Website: walmart
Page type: billing-address
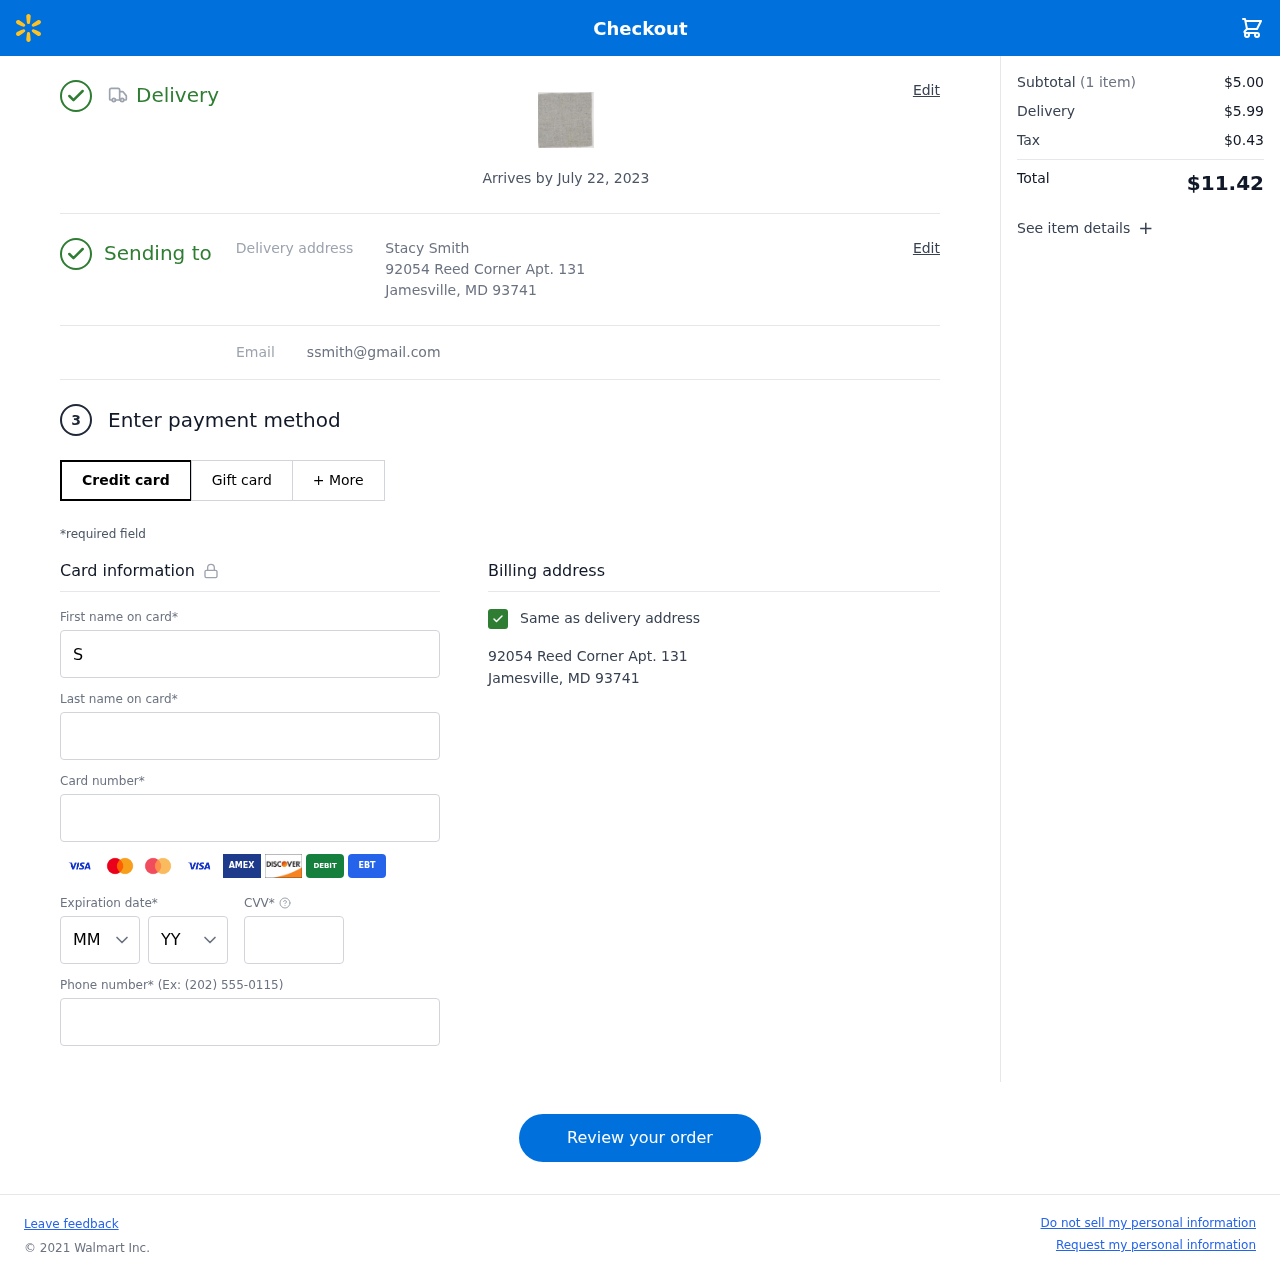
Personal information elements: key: PII_CARD_CVV
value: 965
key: PII_CARD_EXPIRY_MONTH
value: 05
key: PII_CARD_EXPIRY_YEAR
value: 27
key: PII_CARD_NUMBER
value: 6011 5290 5161 0154
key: PII_EMAIL
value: ssmith@gmail.com
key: PII_FIRSTNAME
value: Stacy
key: PII_FULLNAME
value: Stacy Smith
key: PII_LASTNAME
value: Smith
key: PII_PHONE
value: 3229775083
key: PII_STREET
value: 92054 Reed Corner Apt. 131
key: PII_CITY_STATE_ZIP
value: Jamesville, MD 93741
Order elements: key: ORDER_DELIVERY_DATE
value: Arrives by July 22, 2023
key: ORDER_NUM_ITEMS
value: (1 item)
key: ORDER_SUBTOTAL
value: $5.00
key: ORDER_SHIPPING_COST
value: $5.99
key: ORDER_TAX
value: $0.43
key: ORDER_TOTAL
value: $11.42